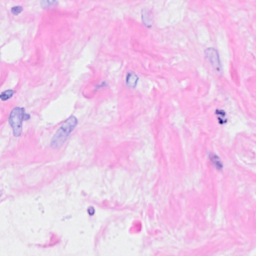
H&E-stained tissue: Breast